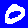
Digit: 0